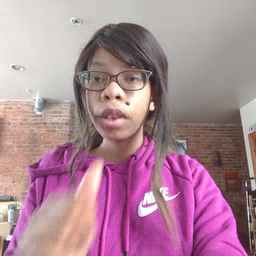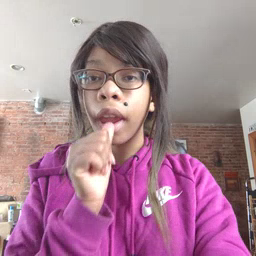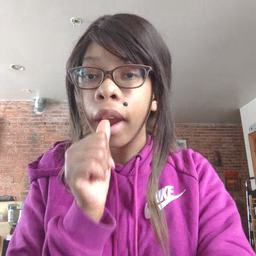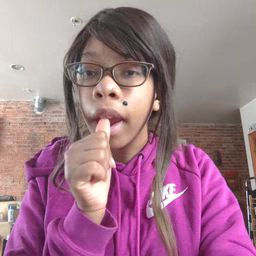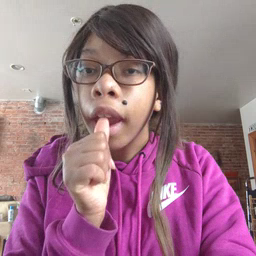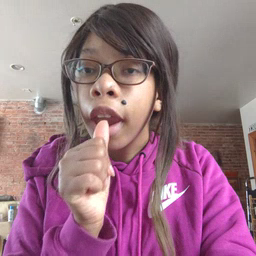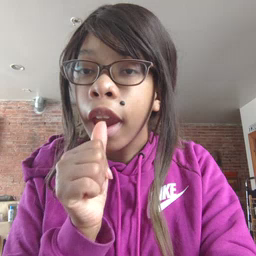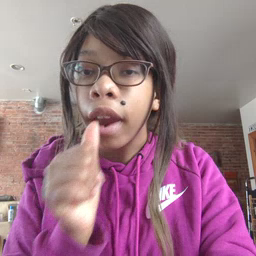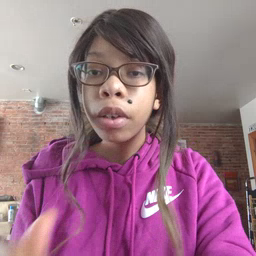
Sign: nuts